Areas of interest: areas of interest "Danqing Yikao Yinchuan Campus"
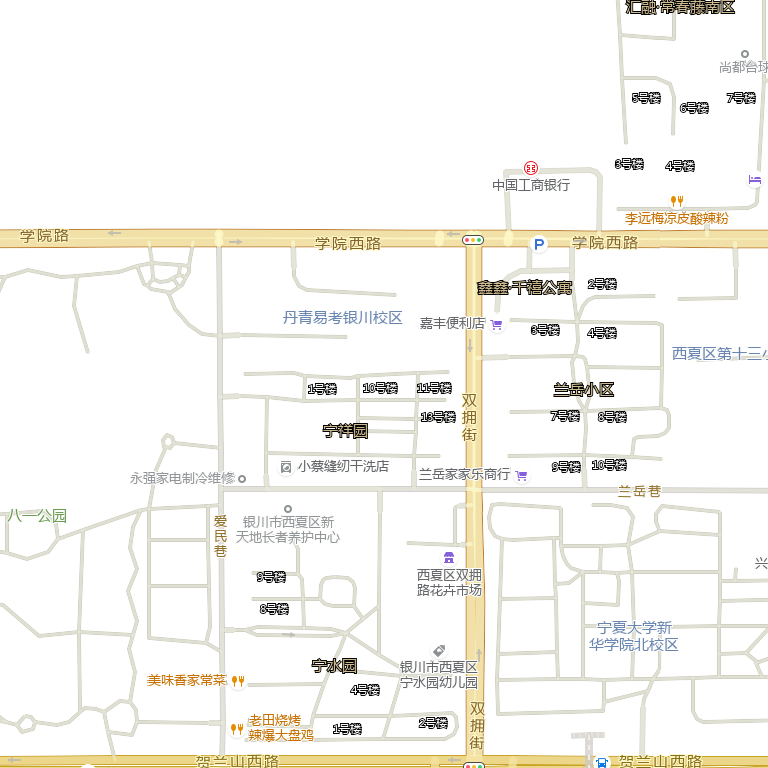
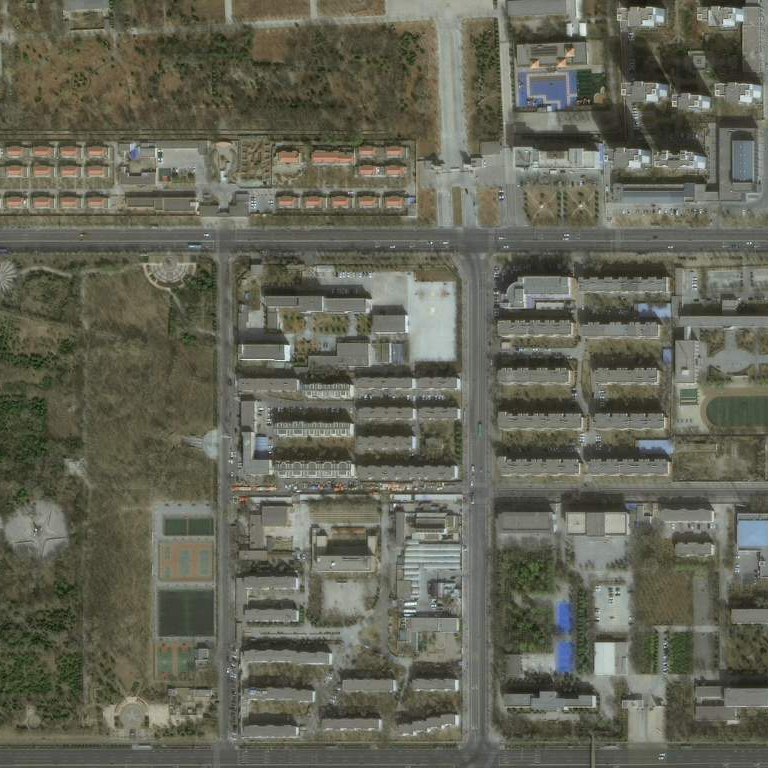